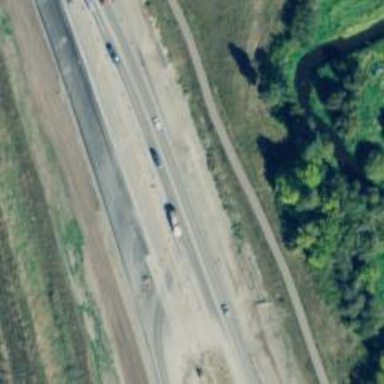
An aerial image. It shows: Trunk link road with asphalt surface.